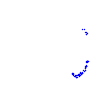
Particle: electron